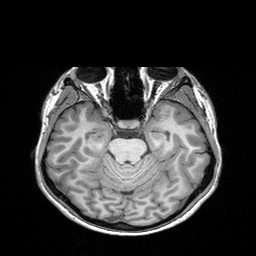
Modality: T1w
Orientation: coronal